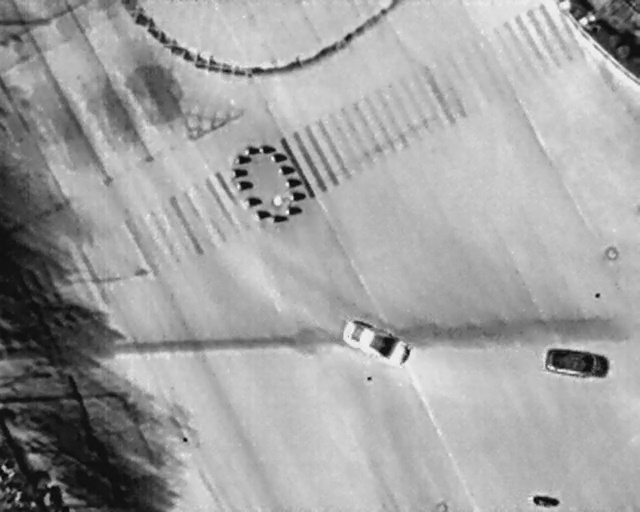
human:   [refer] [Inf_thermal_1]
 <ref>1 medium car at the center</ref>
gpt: <box>[[56, 59, 60, 74, 25]]</box>

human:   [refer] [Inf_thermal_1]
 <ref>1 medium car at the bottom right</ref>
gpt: <box>[[88, 64, 92, 77, 6]]</box>

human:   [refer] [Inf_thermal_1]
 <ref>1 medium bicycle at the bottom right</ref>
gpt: <box>[[84, 95, 86, 100, 2]]</box>